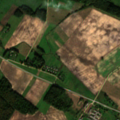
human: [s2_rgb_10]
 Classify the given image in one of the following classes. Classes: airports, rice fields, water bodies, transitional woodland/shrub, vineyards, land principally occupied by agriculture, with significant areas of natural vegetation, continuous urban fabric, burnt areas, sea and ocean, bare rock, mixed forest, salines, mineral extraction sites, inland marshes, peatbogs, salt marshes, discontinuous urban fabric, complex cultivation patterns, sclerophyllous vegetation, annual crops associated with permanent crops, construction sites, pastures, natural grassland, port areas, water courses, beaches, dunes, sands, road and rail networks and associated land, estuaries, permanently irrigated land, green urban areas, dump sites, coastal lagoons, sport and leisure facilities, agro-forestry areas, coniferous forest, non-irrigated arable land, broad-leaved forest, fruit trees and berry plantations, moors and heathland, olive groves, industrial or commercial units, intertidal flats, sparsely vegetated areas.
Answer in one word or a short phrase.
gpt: non-irrigated arable land, complex cultivation patterns, land principally occupied by agriculture, with significant areas of natural vegetation, broad-leaved forest